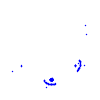
Particle: kaon